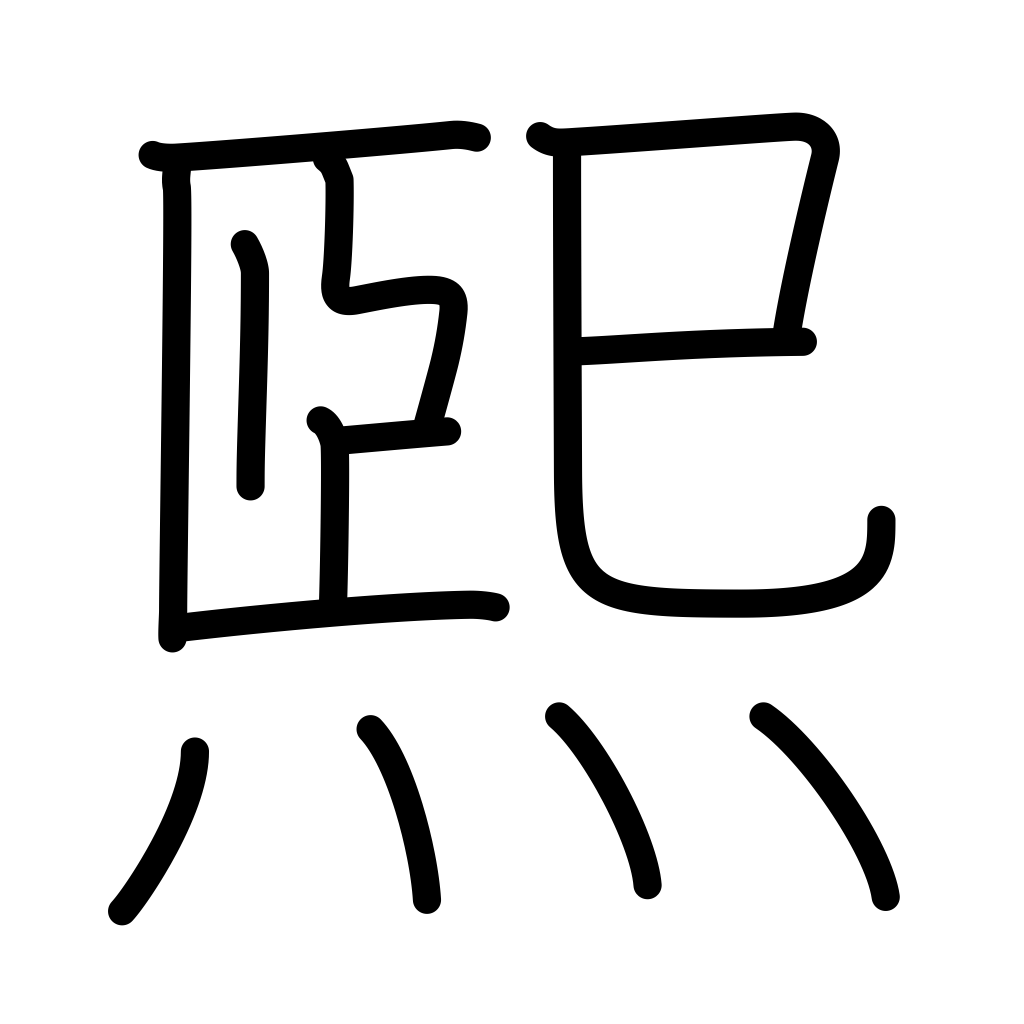
Meaning: shine